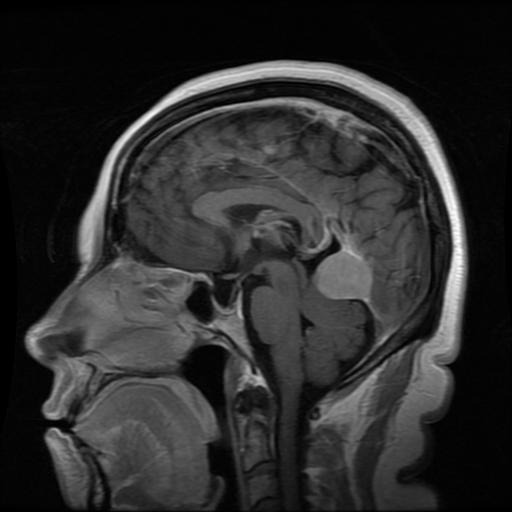
Label: meningioma